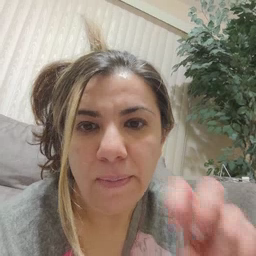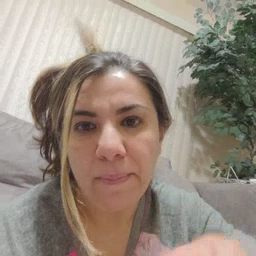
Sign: jump